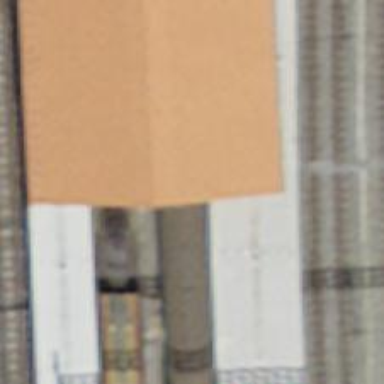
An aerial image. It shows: Close-up of railway platform edge.